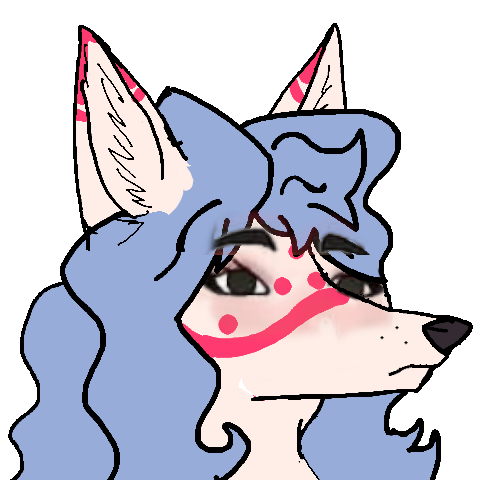
Label: 5_Animal